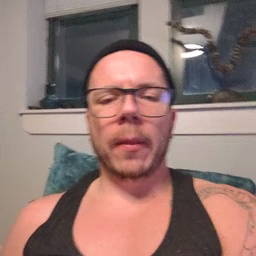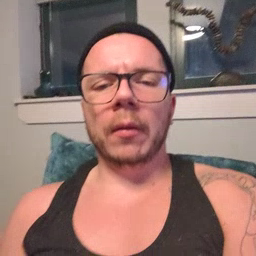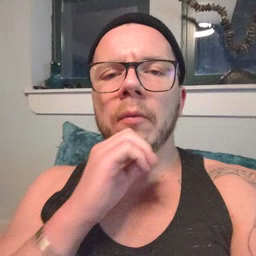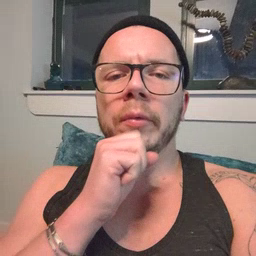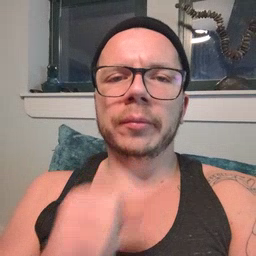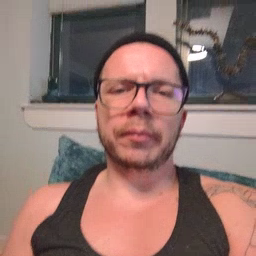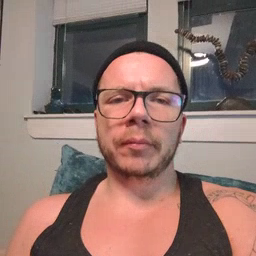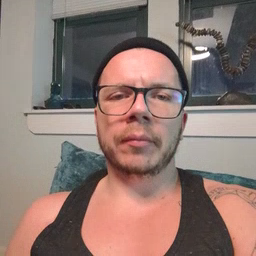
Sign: orange